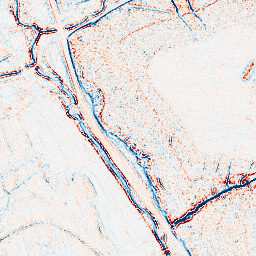
Category: edge_preserving
Decomposition family: bilateral
Decomposition parameters: d: 5
sigma_color: 50
sigma_space: 150
Upsampling method: cubic_mitchell
Upsampling parameters: scale: 2
Upsampling scale: 2